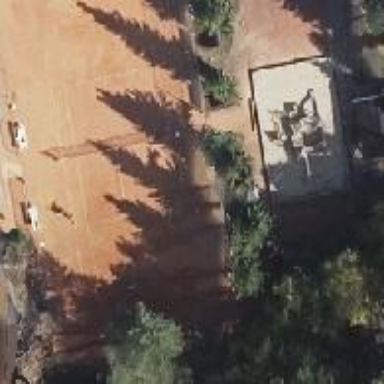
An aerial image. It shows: Clay tennis court on pitch.